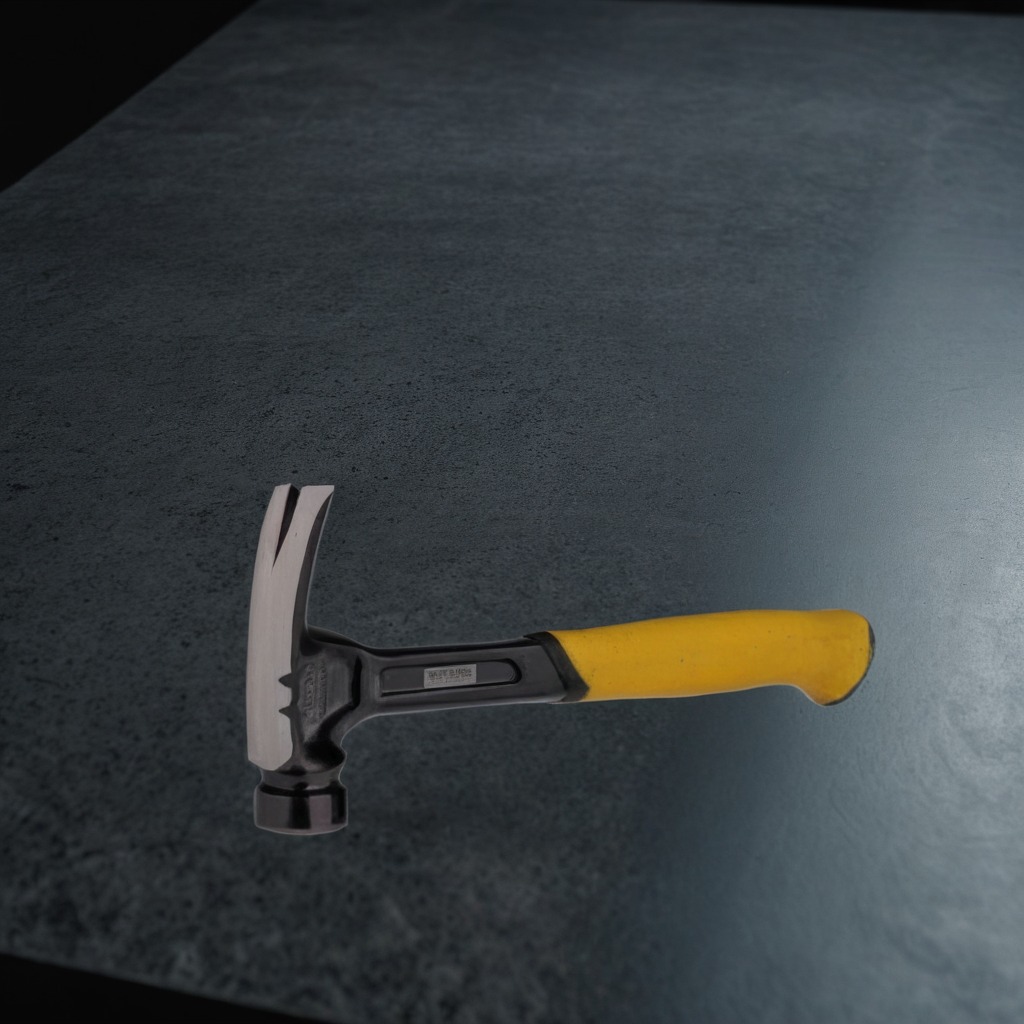
A hammer lies on a clean granite table inside a workshop at night dim ambient light soft shadows worn but